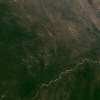
Label: land